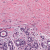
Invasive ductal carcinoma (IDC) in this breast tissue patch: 0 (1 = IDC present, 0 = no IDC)